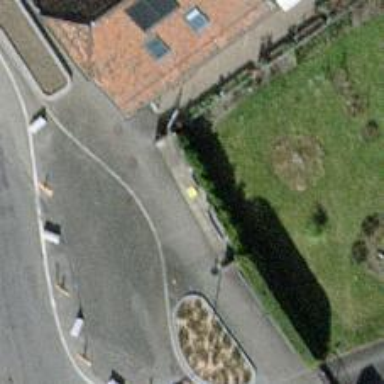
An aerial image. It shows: Post box is visible.